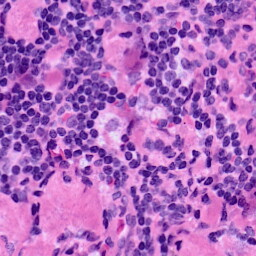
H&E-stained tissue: LymphNode